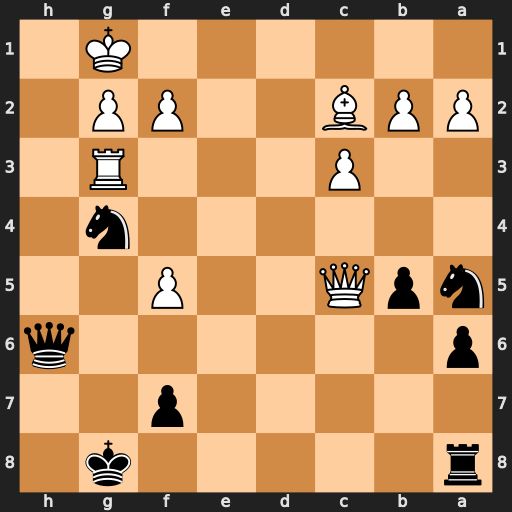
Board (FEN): r5k1/5p2/p6q/npQ2P2/6n1/2P3R1/PPB2PP1/6K1
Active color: b
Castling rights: -
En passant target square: -
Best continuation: Qc1+ Bd1 Qxd1#